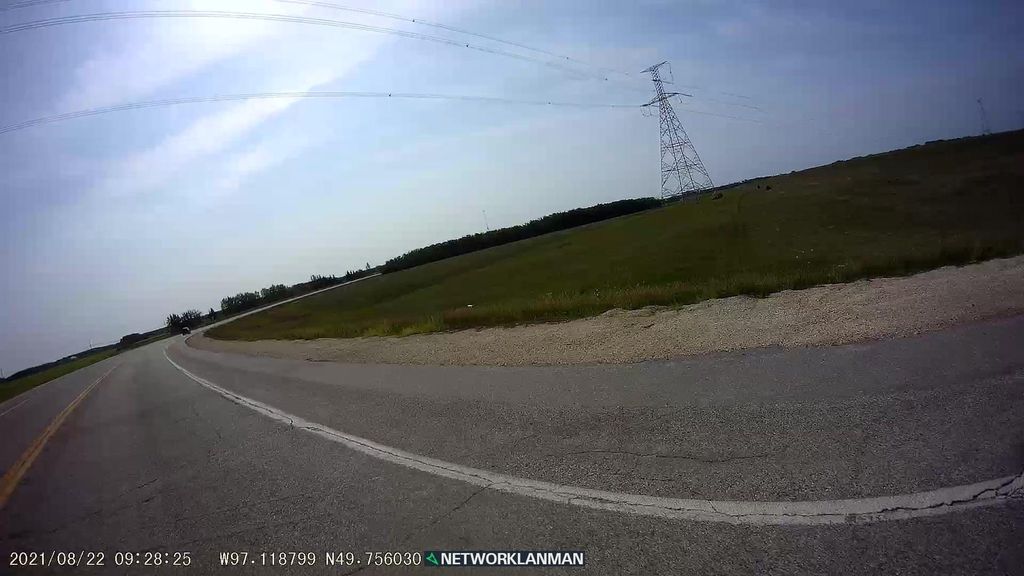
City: winnipeg